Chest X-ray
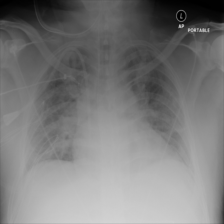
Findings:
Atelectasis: negative
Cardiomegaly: negative
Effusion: negative
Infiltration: positive
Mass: negative
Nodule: negative
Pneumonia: negative
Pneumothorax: negative
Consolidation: negative
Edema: negative
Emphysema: negative
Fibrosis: negative
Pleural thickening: negative
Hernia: negative